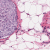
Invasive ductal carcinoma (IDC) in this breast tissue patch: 1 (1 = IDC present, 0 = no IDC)